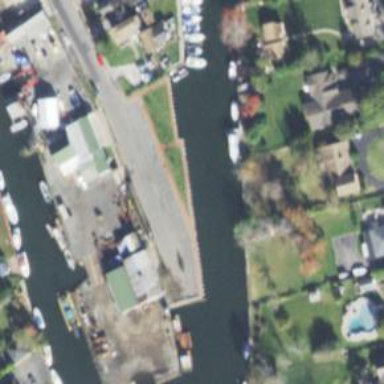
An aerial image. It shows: Dock located along the waterway.